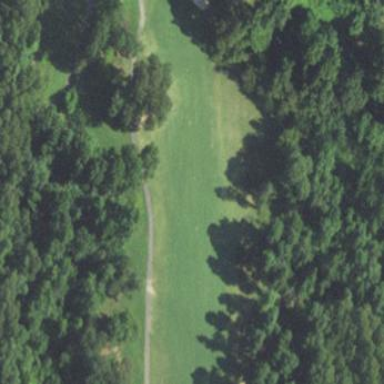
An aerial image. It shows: Golf fairway surrounded by grass.